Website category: university
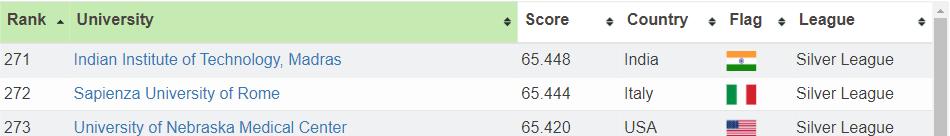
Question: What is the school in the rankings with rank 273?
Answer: University of Nebraska Medical Center

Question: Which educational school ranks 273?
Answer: University of Nebraska Medical Center

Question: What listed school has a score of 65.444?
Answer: Sapienza University of Rome

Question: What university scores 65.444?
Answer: Sapienza University of Rome

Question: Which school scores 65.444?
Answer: Sapienza University of Rome

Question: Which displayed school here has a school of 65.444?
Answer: Sapienza University of Rome

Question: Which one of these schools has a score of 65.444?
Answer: Sapienza University of Rome

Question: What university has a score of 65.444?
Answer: Sapienza University of Rome

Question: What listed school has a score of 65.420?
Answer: University of Nebraska Medical Center

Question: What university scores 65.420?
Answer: University of Nebraska Medical Center

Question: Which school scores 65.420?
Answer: University of Nebraska Medical Center

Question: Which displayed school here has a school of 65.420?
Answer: University of Nebraska Medical Center

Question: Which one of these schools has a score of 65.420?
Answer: University of Nebraska Medical Center

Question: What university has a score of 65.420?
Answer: University of Nebraska Medical Center

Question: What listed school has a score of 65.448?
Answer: Indian Institute of Technology, Madras

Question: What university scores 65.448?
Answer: Indian Institute of Technology, Madras

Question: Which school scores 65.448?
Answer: Indian Institute of Technology, Madras

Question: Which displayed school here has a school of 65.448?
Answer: Indian Institute of Technology, Madras

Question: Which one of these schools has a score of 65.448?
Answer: Indian Institute of Technology, Madras

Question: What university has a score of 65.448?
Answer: Indian Institute of Technology, Madras

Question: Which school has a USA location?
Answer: University of Nebraska Medical Center

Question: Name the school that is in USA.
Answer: University of Nebraska Medical Center

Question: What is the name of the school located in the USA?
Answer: University of Nebraska Medical Center

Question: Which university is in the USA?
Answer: University of Nebraska Medical Center

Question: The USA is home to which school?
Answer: University of Nebraska Medical Center

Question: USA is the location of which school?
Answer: University of Nebraska Medical Center

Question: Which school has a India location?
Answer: Indian Institute of Technology, Madras

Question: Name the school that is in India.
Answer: Indian Institute of Technology, Madras

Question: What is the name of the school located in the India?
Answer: Indian Institute of Technology, Madras

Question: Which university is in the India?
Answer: Indian Institute of Technology, Madras

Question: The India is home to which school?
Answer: Indian Institute of Technology, Madras

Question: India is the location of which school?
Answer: Indian Institute of Technology, Madras

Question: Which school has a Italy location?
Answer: Sapienza University of Rome

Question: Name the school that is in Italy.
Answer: Sapienza University of Rome

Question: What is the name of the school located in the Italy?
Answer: Sapienza University of Rome

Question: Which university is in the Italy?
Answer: Sapienza University of Rome

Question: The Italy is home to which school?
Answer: Sapienza University of Rome

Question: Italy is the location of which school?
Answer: Sapienza University of Rome